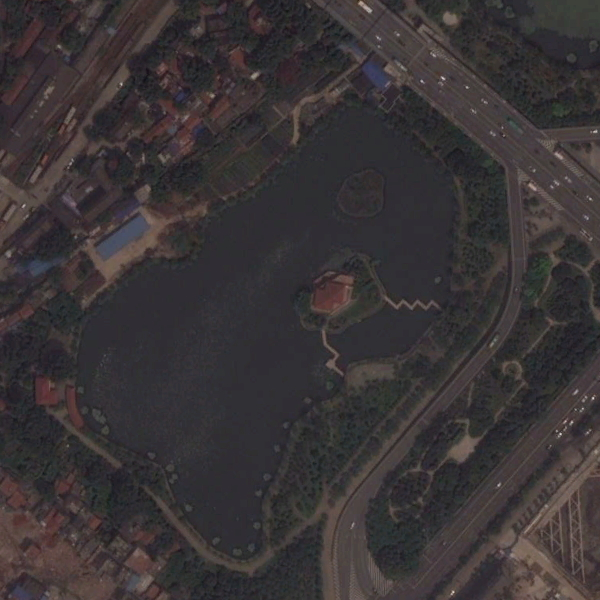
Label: Park